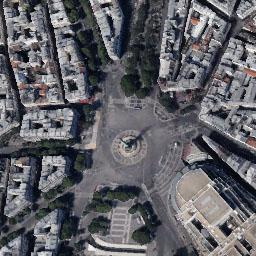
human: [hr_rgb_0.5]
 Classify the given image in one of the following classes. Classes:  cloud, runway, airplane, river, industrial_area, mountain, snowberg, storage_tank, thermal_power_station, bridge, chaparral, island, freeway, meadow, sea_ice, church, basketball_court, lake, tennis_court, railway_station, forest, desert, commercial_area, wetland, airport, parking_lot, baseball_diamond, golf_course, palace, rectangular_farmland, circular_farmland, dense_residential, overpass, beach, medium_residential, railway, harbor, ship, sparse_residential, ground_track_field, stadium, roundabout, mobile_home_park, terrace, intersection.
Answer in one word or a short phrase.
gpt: roundabout